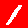
Digit: 1